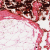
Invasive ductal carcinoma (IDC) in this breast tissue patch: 0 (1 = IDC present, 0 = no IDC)